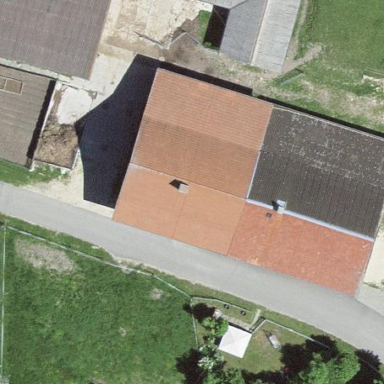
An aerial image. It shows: Farm building.